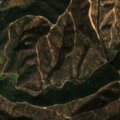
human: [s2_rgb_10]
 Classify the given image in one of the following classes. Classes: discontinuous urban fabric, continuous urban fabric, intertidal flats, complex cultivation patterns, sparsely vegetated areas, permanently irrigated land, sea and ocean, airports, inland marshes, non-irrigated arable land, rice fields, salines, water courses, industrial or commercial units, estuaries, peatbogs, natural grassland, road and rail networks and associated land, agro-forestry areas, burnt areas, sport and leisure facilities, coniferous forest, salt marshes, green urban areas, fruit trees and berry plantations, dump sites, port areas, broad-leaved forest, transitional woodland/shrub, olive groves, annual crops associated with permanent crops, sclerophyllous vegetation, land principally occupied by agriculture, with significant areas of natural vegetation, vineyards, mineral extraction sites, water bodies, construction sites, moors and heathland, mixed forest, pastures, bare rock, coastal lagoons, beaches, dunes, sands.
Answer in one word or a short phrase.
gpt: pastures, land principally occupied by agriculture, with significant areas of natural vegetation, broad-leaved forest, transitional woodland/shrub